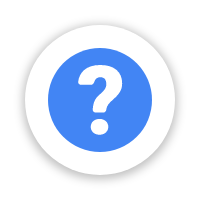
Cursor type: help
OS/theme: linux-google-cursor
Variant: blue